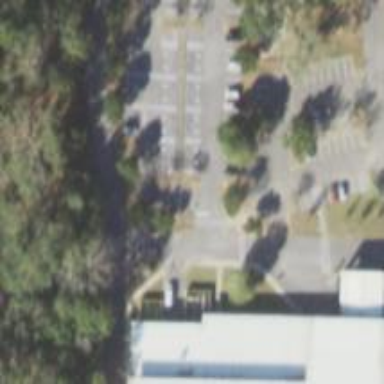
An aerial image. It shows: Parking space.